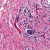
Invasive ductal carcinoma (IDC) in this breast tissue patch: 0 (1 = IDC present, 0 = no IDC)